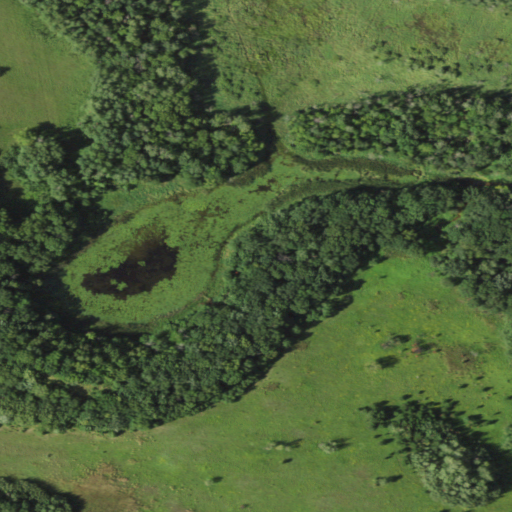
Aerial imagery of ridge(s) in Minnesota named Ripley Esker containing deciduous forest, pasture, woody wetlands, herbaceous wetlands, open water, and mixed forest